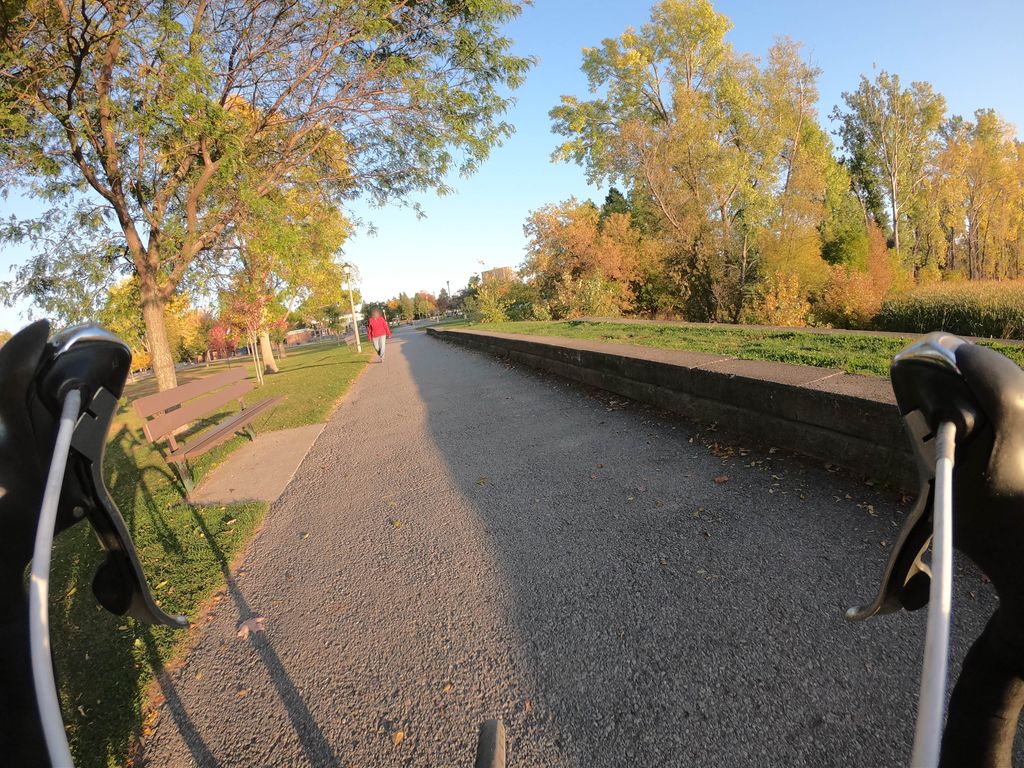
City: ottawa-gatineau